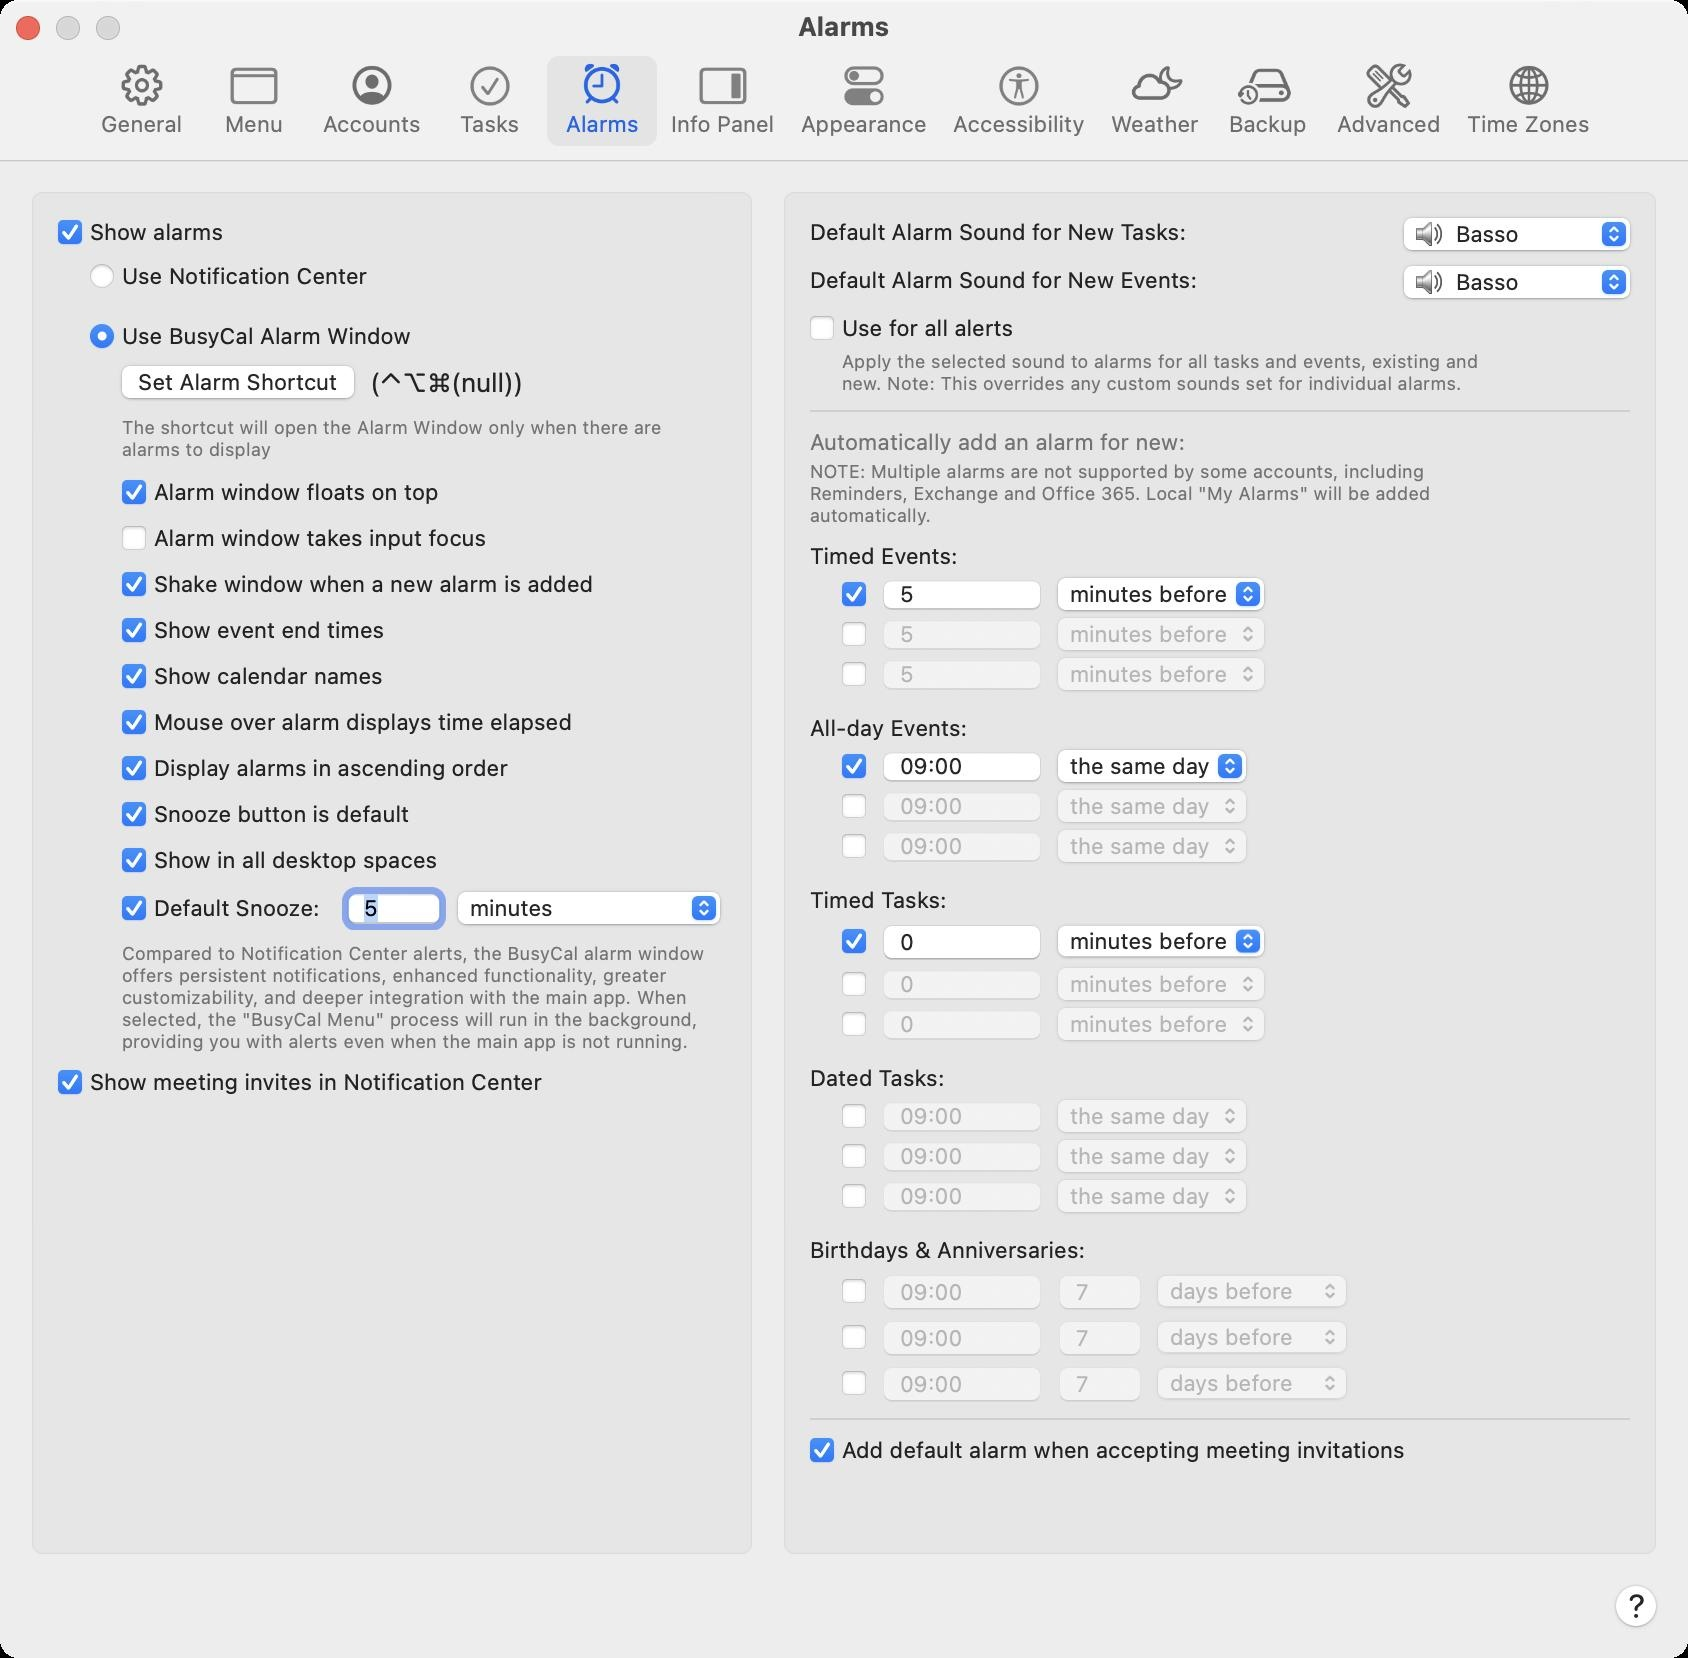
Accessibility tree:
{"name": "Alarms", "role": "AXWindow", "description": null, "role_description": "standard window", "value": null, "position": "389.00;38.00", "size": "844;829", "children": [{"name": null, "role": "AXGroup", "description": null, "role_description": "group", "value": null, "position": "13.00;94.00", "size": "366;687", "children": [{"name": "Show_alarms", "role": "AXCheckBox", "description": null, "role_description": "checkbox", "value": 1, "position": "28.00;108.00", "size": "333;16", "children": []}, {"name": "Use_Notification_Center", "role": "AXRadioButton", "description": null, "role_description": "radio button", "value": 0, "position": "44.00;130.50", "size": "144;15", "children": []}, {"name": "Use_BusyCal_Alarm_Window", "role": "AXRadioButton", "description": null, "role_description": "radio button", "value": 1, "position": "44.00;160.50", "size": "166;15", "children": []}, {"name": "Set_Alarm_Shortcut", "role": "AXButton", "description": null, "role_description": "button", "value": null, "position": "55.00;179.00", "size": "128;27", "children": []}, {"name": null, "role": "AXStaticText", "description": null, "role_description": "text", "value": "(⌃⌥⌘(null))", "position": "183.00;183.00", "size": "81;16", "children": []}, {"name": null, "role": "AXStaticText", "description": null, "role_description": "text", "value": "The shortcut will open the Alarm Window only when there are alarms to display", "position": "59.00;208.00", "size": "304;22", "children": []}, {"name": "Alarm_window_floats_on_top", "role": "AXCheckBox", "description": null, "role_description": "checkbox", "value": 1, "position": "60.00;238.00", "size": "164;16", "children": []}, {"name": "Alarm_window_takes_input_focus", "role": "AXCheckBox", "description": null, "role_description": "checkbox", "value": 0, "position": "60.00;261.00", "size": "188;16", "children": []}, {"name": "Shake_window_when_a_new_alarm_is_added", "role": "AXCheckBox", "description": null, "role_description": "checkbox", "value": 1, "position": "60.00;284.00", "size": "241;16", "children": []}, {"name": "Show_event_end_times", "role": "AXCheckBox", "description": null, "role_description": "checkbox", "value": 1, "position": "60.00;307.00", "size": "137;16", "children": []}, {"name": "Show_calendar_names", "role": "AXCheckBox", "description": null, "role_description": "checkbox", "value": 1, "position": "60.00;330.00", "size": "136;16", "children": []}, {"name": "Mouse_over_alarm_displays_time_elapsed", "role": "AXCheckBox", "description": null, "role_description": "checkbox", "value": 1, "position": "60.00;353.00", "size": "231;16", "children": []}, {"name": "Display_alarms_in_ascending_order", "role": "AXCheckBox", "description": null, "role_description": "checkbox", "value": 1, "position": "60.00;376.00", "size": "199;16", "children": []}, {"name": "Snooze_button_is_default", "role": "AXCheckBox", "description": null, "role_description": "checkbox", "value": 1, "position": "60.00;399.00", "size": "149;16", "children": []}, {"name": "Show_in_all_desktop_spaces", "role": "AXCheckBox", "description": null, "role_description": "checkbox", "value": 1, "position": "60.00;422.00", "size": "163;16", "children": []}, {"name": "Default_Snooze:", "role": "AXCheckBox", "description": null, "role_description": "checkbox", "value": 1, "position": "60.00;445.00", "size": "105;18", "children": []}, {"name": null, "role": "AXTextField", "description": null, "role_description": "text field", "value": "5", "position": "173.00;446.00", "size": "48;16", "children": []}, {"name": null, "role": "AXPopUpButton", "description": null, "role_description": "pop up button", "value": "minutes", "position": "225.00;444.00", "size": "139;22", "children": []}, {"name": null, "role": "AXStaticText", "description": null, "role_description": "text", "value": "Compared to Notification Center alerts, the BusyCal alarm window offers persistent notifications, enhanced functionality, greater customizability, and deeper integration with the main app. When selected, the \"BusyCal Menu\" process will run in the background, providing you with alerts even when the main app is not running.", "position": "59.00;471.00", "size": "304;55", "children": []}, {"name": "Show_meeting_invites_in_Notification_Center", "role": "AXCheckBox", "description": null, "role_description": "checkbox", "value": 1, "position": "28.00;533.00", "size": "335;16", "children": []}]}, {"name": null, "role": "AXGroup", "description": null, "role_description": "group", "value": null, "position": "389.00;94.00", "size": "442;687", "children": [{"name": null, "role": "AXStaticText", "description": null, "role_description": "text", "value": "Default Alarm Sound for New Tasks:", "position": "403.00;109.00", "size": "293;16", "children": []}, {"name": null, "role": "AXPopUpButton", "description": null, "role_description": "pop up button", "value": "Basso", "position": "698.00;107.00", "size": "121;22", "children": []}, {"name": null, "role": "AXStaticText", "description": null, "role_description": "text", "value": "Default Alarm Sound for New Events:", "position": "403.00;133.00", "size": "293;16", "children": []}, {"name": null, "role": "AXPopUpButton", "description": null, "role_description": "pop up button", "value": "Basso", "position": "698.00;131.00", "size": "121;22", "children": []}, {"name": "Use_for_all_alerts", "role": "AXCheckBox", "description": null, "role_description": "checkbox", "value": 0, "position": "404.00;156.00", "size": "411;16", "children": []}, {"name": null, "role": "AXStaticText", "description": null, "role_description": "text", "value": "Apply the selected sound to alarms for all tasks and events, existing and new. Note: This overrides any custom sounds set for individual alarms.", "position": "419.00;175.00", "size": "332;22", "children": []}, {"name": null, "role": "AXStaticText", "description": null, "role_description": "text", "value": "Automatically add an alarm for new:", "position": "403.00;214.00", "size": "192;14", "children": []}, {"name": null, "role": "AXStaticText", "description": null, "role_description": "text", "value": "NOTE: Multiple alarms are not supported by some accounts, including Reminders, Exchange and Office 365. Local \"My Alarms\" will be added automatically.", "position": "403.00;230.00", "size": "332;33", "children": []}, {"name": null, "role": "AXStaticText", "description": null, "role_description": "text", "value": "Timed Events:", "position": "403.00;271.00", "size": "78;14", "children": []}, {"name": "", "role": "AXCheckBox", "description": null, "role_description": "checkbox", "value": 1, "position": "420.00;287.00", "size": "14;20", "children": []}, {"name": null, "role": "AXTextField", "description": null, "role_description": "text field", "value": "5", "position": "441.00;289.00", "size": "80;16", "children": []}, {"name": null, "role": "AXPopUpButton", "description": null, "role_description": "pop up button", "value": "minutes before", "position": "525.00;287.00", "size": "111;22", "children": []}, {"name": "", "role": "AXCheckBox", "description": null, "role_description": "checkbox", "value": 0, "position": "420.00;307.00", "size": "14;20", "children": []}, {"name": null, "role": "AXTextField", "description": null, "role_description": "text field", "value": "5", "position": "441.00;309.00", "size": "80;16", "children": []}, {"name": null, "role": "AXPopUpButton", "description": null, "role_description": "pop up button", "value": "minutes before", "position": "525.00;307.00", "size": "111;22", "children": []}, {"name": "", "role": "AXCheckBox", "description": null, "role_description": "checkbox", "value": 0, "position": "420.00;327.00", "size": "14;20", "children": []}, {"name": null, "role": "AXTextField", "description": null, "role_description": "text field", "value": "5", "position": "441.00;329.00", "size": "80;16", "children": []}, {"name": null, "role": "AXPopUpButton", "description": null, "role_description": "pop up button", "value": "minutes before", "position": "525.00;327.00", "size": "111;22", "children": []}, {"name": null, "role": "AXStaticText", "description": null, "role_description": "text", "value": "All-day Events:", "position": "403.00;357.00", "size": "83;14", "children": []}, {"name": "", "role": "AXCheckBox", "description": null, "role_description": "checkbox", "value": 1, "position": "420.00;373.00", "size": "14;20", "children": []}, {"name": null, "role": "AXTextField", "description": null, "role_description": "text field", "value": "09:00", "position": "441.00;375.00", "size": "80;16", "children": []}, {"name": null, "role": "AXPopUpButton", "description": null, "role_description": "pop up button", "value": "the same day", "position": "525.00;373.00", "size": "102;22", "children": []}, {"name": "", "role": "AXCheckBox", "description": null, "role_description": "checkbox", "value": 0, "position": "420.00;393.00", "size": "14;20", "children": []}, {"name": null, "role": "AXTextField", "description": null, "role_description": "text field", "value": "09:00", "position": "441.00;395.00", "size": "80;16", "children": []}, {"name": null, "role": "AXPopUpButton", "description": null, "role_description": "pop up button", "value": "the same day", "position": "525.00;393.00", "size": "102;22", "children": []}, {"name": "", "role": "AXCheckBox", "description": null, "role_description": "checkbox", "value": 0, "position": "420.00;413.00", "size": "14;20", "children": []}, {"name": null, "role": "AXTextField", "description": null, "role_description": "text field", "value": "09:00", "position": "441.00;415.00", "size": "80;16", "children": []}, {"name": null, "role": "AXPopUpButton", "description": null, "role_description": "pop up button", "value": "the same day", "position": "525.00;413.00", "size": "102;22", "children": []}, {"name": null, "role": "AXStaticText", "description": null, "role_description": "text", "value": "Timed Tasks:", "position": "403.00;443.00", "size": "73;14", "children": []}, {"name": "", "role": "AXCheckBox", "description": null, "role_description": "checkbox", "value": 1, "position": "420.00;459.00", "size": "14;23", "children": []}, {"name": null, "role": "AXTextField", "description": null, "role_description": "text field", "value": "0", "position": "441.00;461.00", "size": "80;19", "children": []}, {"name": null, "role": "AXPopUpButton", "description": null, "role_description": "pop up button", "value": "minutes before", "position": "525.00;459.00", "size": "111;25", "children": []}, {"name": "", "role": "AXCheckBox", "description": null, "role_description": "checkbox", "value": 0, "position": "420.00;482.00", "size": "14;20", "children": []}, {"name": null, "role": "AXTextField", "description": null, "role_description": "text field", "value": "0", "position": "441.00;484.00", "size": "80;16", "children": []}, {"name": null, "role": "AXPopUpButton", "description": null, "role_description": "pop up button", "value": "minutes before", "position": "525.00;482.00", "size": "111;22", "children": []}, {"name": "", "role": "AXCheckBox", "description": null, "role_description": "checkbox", "value": 0, "position": "420.00;502.00", "size": "14;20", "children": []}, {"name": null, "role": "AXTextField", "description": null, "role_description": "text field", "value": "0", "position": "441.00;504.00", "size": "80;16", "children": []}, {"name": null, "role": "AXPopUpButton", "description": null, "role_description": "pop up button", "value": "minutes before", "position": "525.00;502.00", "size": "111;22", "children": []}, {"name": null, "role": "AXStaticText", "description": null, "role_description": "text", "value": "Dated Tasks:", "position": "403.00;532.00", "size": "72;14", "children": []}, {"name": "", "role": "AXCheckBox", "description": null, "role_description": "checkbox", "value": 0, "position": "420.00;548.00", "size": "14;20", "children": []}, {"name": null, "role": "AXTextField", "description": null, "role_description": "text field", "value": "09:00", "position": "441.00;550.00", "size": "80;16", "children": []}, {"name": null, "role": "AXPopUpButton", "description": null, "role_description": "pop up button", "value": "the same day", "position": "525.00;548.00", "size": "102;22", "children": []}, {"name": "", "role": "AXCheckBox", "description": null, "role_description": "checkbox", "value": 0, "position": "420.00;568.00", "size": "14;20", "children": []}, {"name": null, "role": "AXTextField", "description": null, "role_description": "text field", "value": "09:00", "position": "441.00;570.00", "size": "80;16", "children": []}, {"name": null, "role": "AXPopUpButton", "description": null, "role_description": "pop up button", "value": "the same day", "position": "525.00;568.00", "size": "102;22", "children": []}, {"name": "", "role": "AXCheckBox", "description": null, "role_description": "checkbox", "value": 0, "position": "420.00;588.00", "size": "14;20", "children": []}, {"name": null, "role": "AXTextField", "description": null, "role_description": "text field", "value": "09:00", "position": "441.00;590.00", "size": "80;16", "children": []}, {"name": null, "role": "AXPopUpButton", "description": null, "role_description": "pop up button", "value": "the same day", "position": "525.00;588.00", "size": "102;22", "children": []}, {"name": null, "role": "AXStaticText", "description": null, "role_description": "text", "value": "Birthdays & Anniversaries:", "position": "403.00;618.00", "size": "142;14", "children": []}, {"name": "", "role": "AXCheckBox", "description": null, "role_description": "checkbox", "value": 0, "position": "420.00;634.00", "size": "14;23", "children": []}, {"name": null, "role": "AXTextField", "description": null, "role_description": "text field", "value": "09:00", "position": "441.00;636.00", "size": "80;19", "children": []}, {"name": null, "role": "AXTextField", "description": null, "role_description": "text field", "value": "7", "position": "529.00;636.00", "size": "42;19", "children": []}, {"name": null, "role": "AXPopUpButton", "description": null, "role_description": "pop up button", "value": "days before", "position": "575.00;634.00", "size": "102;25", "children": []}, {"name": "", "role": "AXCheckBox", "description": null, "role_description": "checkbox", "value": 0, "position": "420.00;657.00", "size": "14;23", "children": []}, {"name": null, "role": "AXTextField", "description": null, "role_description": "text field", "value": "09:00", "position": "441.00;659.00", "size": "80;19", "children": []}, {"name": null, "role": "AXTextField", "description": null, "role_description": "text field", "value": "7", "position": "529.00;659.00", "size": "42;19", "children": []}, {"name": null, "role": "AXPopUpButton", "description": null, "role_description": "pop up button", "value": "days before", "position": "575.00;657.00", "size": "102;25", "children": []}, {"name": "", "role": "AXCheckBox", "description": null, "role_description": "checkbox", "value": 0, "position": "420.00;680.00", "size": "14;23", "children": []}, {"name": null, "role": "AXTextField", "description": null, "role_description": "text field", "value": "09:00", "position": "441.00;682.00", "size": "80;19", "children": []}, {"name": null, "role": "AXTextField", "description": null, "role_description": "text field", "value": "7", "position": "529.00;682.00", "size": "42;19", "children": []}, {"name": null, "role": "AXPopUpButton", "description": null, "role_description": "pop up button", "value": "days before", "position": "575.00;680.00", "size": "102;25", "children": []}, {"name": "Add_default_alarm_when_accepting_meeting_invitations", "role": "AXCheckBox", "description": null, "role_description": "checkbox", "value": 1, "position": "404.00;717.00", "size": "411;16", "children": []}]}, {"name": null, "role": "AXStaticText", "description": null, "role_description": "text", "value": "", "position": "14.00;793.00", "size": "796;20", "children": []}, {"name": null, "role": "AXButton", "description": "Help", "role_description": "button", "value": null, "position": "805.00;792.00", "size": "25;25", "children": []}, {"name": null, "role": "AXToolbar", "description": null, "role_description": "toolbar", "value": null, "position": "0.00;28.00", "size": "844;52", "children": [{"name": "General", "role": "AXButton", "description": null, "role_description": "button", "value": null, "position": "43.50;28.00", "size": "55;52", "children": []}, {"name": "Menu", "role": "AXButton", "description": null, "role_description": "button", "value": null, "position": "99.50;28.00", "size": "55;52", "children": []}, {"name": "Accounts", "role": "AXButton", "description": null, "role_description": "button", "value": null, "position": "155.50;28.00", "size": "61;52", "children": []}, {"name": "Tasks", "role": "AXButton", "description": null, "role_description": "button", "value": null, "position": "217.50;28.00", "size": "55;52", "children": []}, {"name": "Alarms", "role": "AXButton", "description": null, "role_description": "button", "value": null, "position": "273.50;28.00", "size": "55;52", "children": []}, {"name": "Info_Panel", "role": "AXButton", "description": null, "role_description": "button", "value": null, "position": "329.50;28.00", "size": "64;52", "children": []}, {"name": "Appearance", "role": "AXButton", "description": null, "role_description": "button", "value": null, "position": "394.50;28.00", "size": "75;52", "children": []}, {"name": "Accessibility", "role": "AXButton", "description": null, "role_description": "button", "value": null, "position": "470.50;28.00", "size": "78;52", "children": []}, {"name": "Weather", "role": "AXButton", "description": null, "role_description": "button", "value": null, "position": "549.50;28.00", "size": "56;52", "children": []}, {"name": "Backup", "role": "AXButton", "description": null, "role_description": "button", "value": null, "position": "606.50;28.00", "size": "55;52", "children": []}, {"name": "Advanced", "role": "AXButton", "description": null, "role_description": "button", "value": null, "position": "662.50;28.00", "size": "64;52", "children": []}, {"name": "Time_Zones", "role": "AXButton", "description": null, "role_description": "button", "value": null, "position": "727.50;28.00", "size": "74;52", "children": []}]}, {"name": null, "role": "AXButton", "description": null, "role_description": "close button", "value": null, "position": "7.00;6.00", "size": "14;16", "children": []}, {"name": null, "role": "AXButton", "description": null, "role_description": "zoom button", "value": null, "position": "47.00;6.00", "size": "14;16", "children": [{"name": null, "role": "AXGroup", "description": null, "role_description": "group", "value": null, "position": "47.00;6.00", "size": "14;16", "children": [{"name": null, "role": "AXGroup", "description": null, "role_description": "group", "value": null, "position": "47.00;6.00", "size": "14;16", "children": []}]}]}, {"name": null, "role": "AXButton", "description": null, "role_description": "minimize button", "value": null, "position": "27.00;6.00", "size": "14;16", "children": []}, {"name": null, "role": "AXStaticText", "description": null, "role_description": "text", "value": "Alarms", "position": "397.00;5.00", "size": "50;16", "children": []}]}